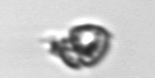
Label: Heterocapsa_rotundata